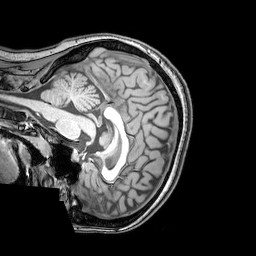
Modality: T1w
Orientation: sagittal
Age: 25
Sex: female
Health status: healthy
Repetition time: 0.081 s
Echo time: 0.037 s